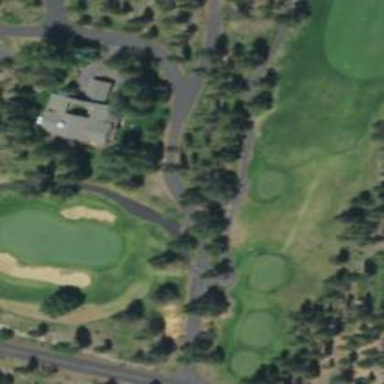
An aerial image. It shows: Asphalt path that serves as golf cartpath.